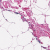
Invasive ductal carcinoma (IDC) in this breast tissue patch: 0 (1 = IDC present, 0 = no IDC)